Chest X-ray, PA view. Patient: 22 years old, sex F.
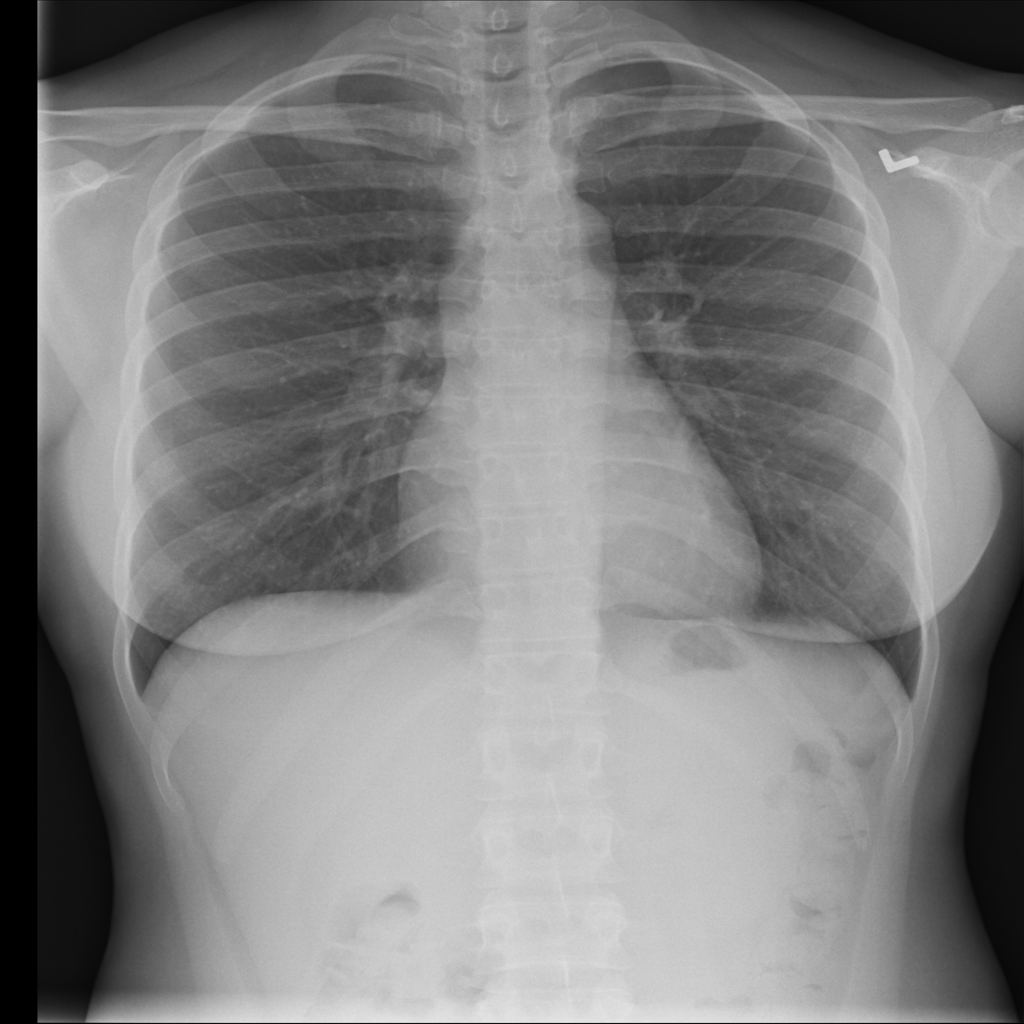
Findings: No Finding